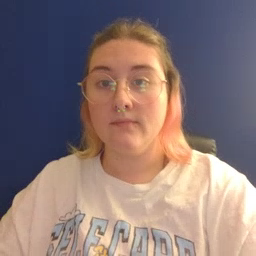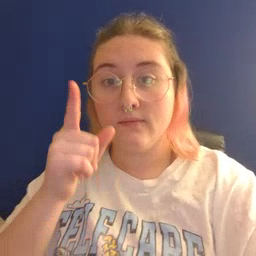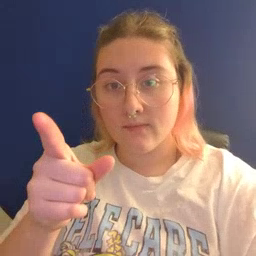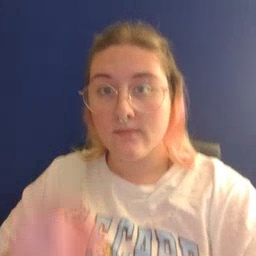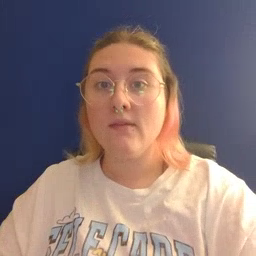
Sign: hesheit